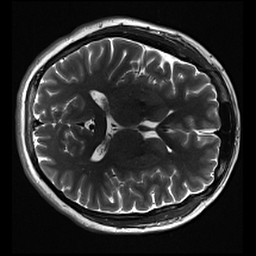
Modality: inplaneT2
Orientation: axial